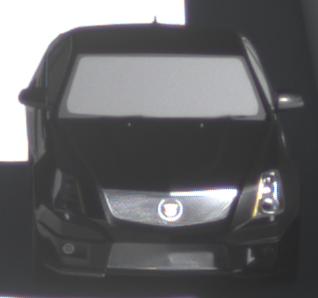
Make: Cadillac
Model: CTS-V
Detailed model: CTS-V (II) Limousine
Model produced from: 2008/11
Model produced until: 2010/12
Doors: 4
Color: black
Road condition: dry road
Daytime: morning or afternoon
Contrast: high contrast